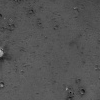
Atmospheric dust classification: not_dusty